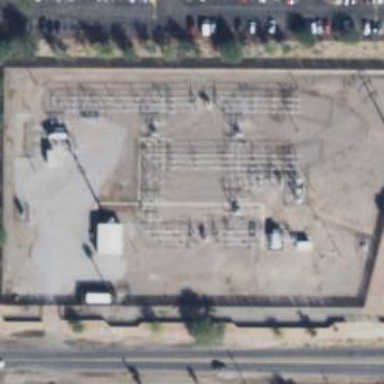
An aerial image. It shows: Switch used for power control.